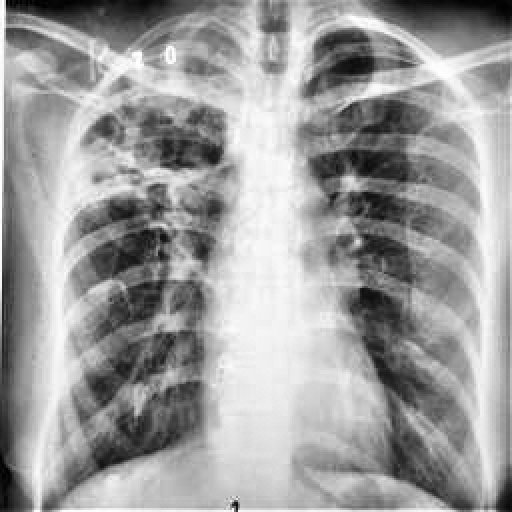
Finding: TUBERCULOSIS